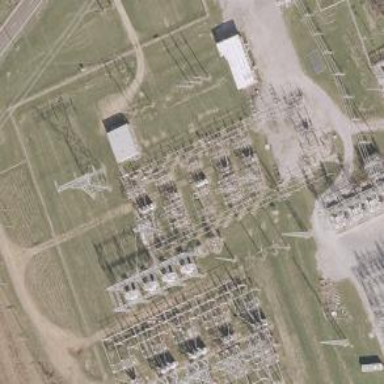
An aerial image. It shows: Switch used for power control.